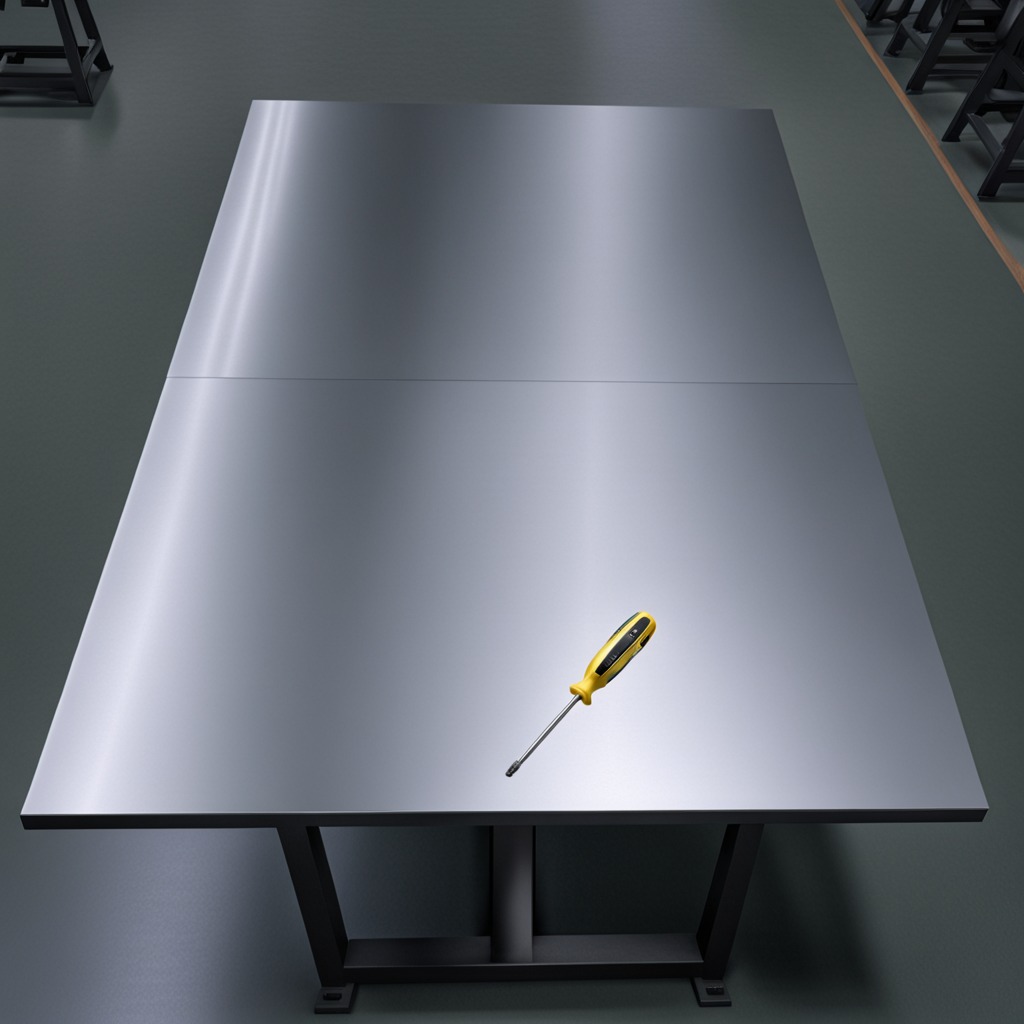
A screwdriver is lying on the tabletop.